Interaction volume radius: 10 \u00c5
Interaction volume height: 15 \u00c5
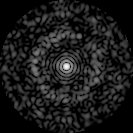
Disorder parameter: 0.8305